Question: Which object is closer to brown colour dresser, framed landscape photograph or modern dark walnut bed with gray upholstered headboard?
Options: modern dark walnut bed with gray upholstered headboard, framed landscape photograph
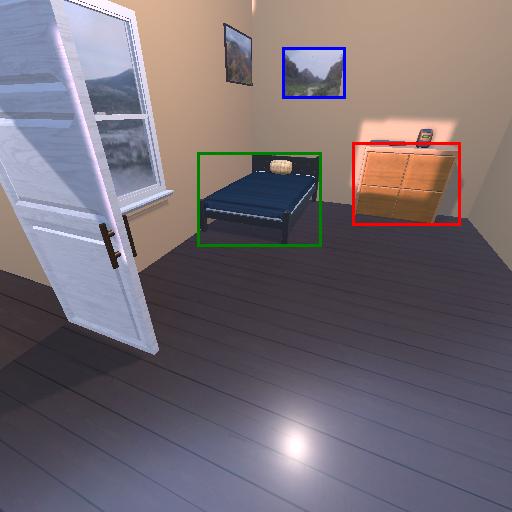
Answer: modern dark walnut bed with gray upholstered headboard